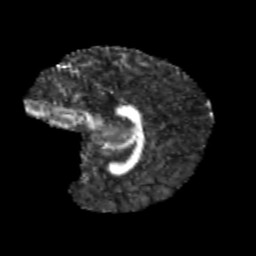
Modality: FA
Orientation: sagittal
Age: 10
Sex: female
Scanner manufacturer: siemens
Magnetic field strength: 3 T
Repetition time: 3.8 s
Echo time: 0.07 s